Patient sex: M
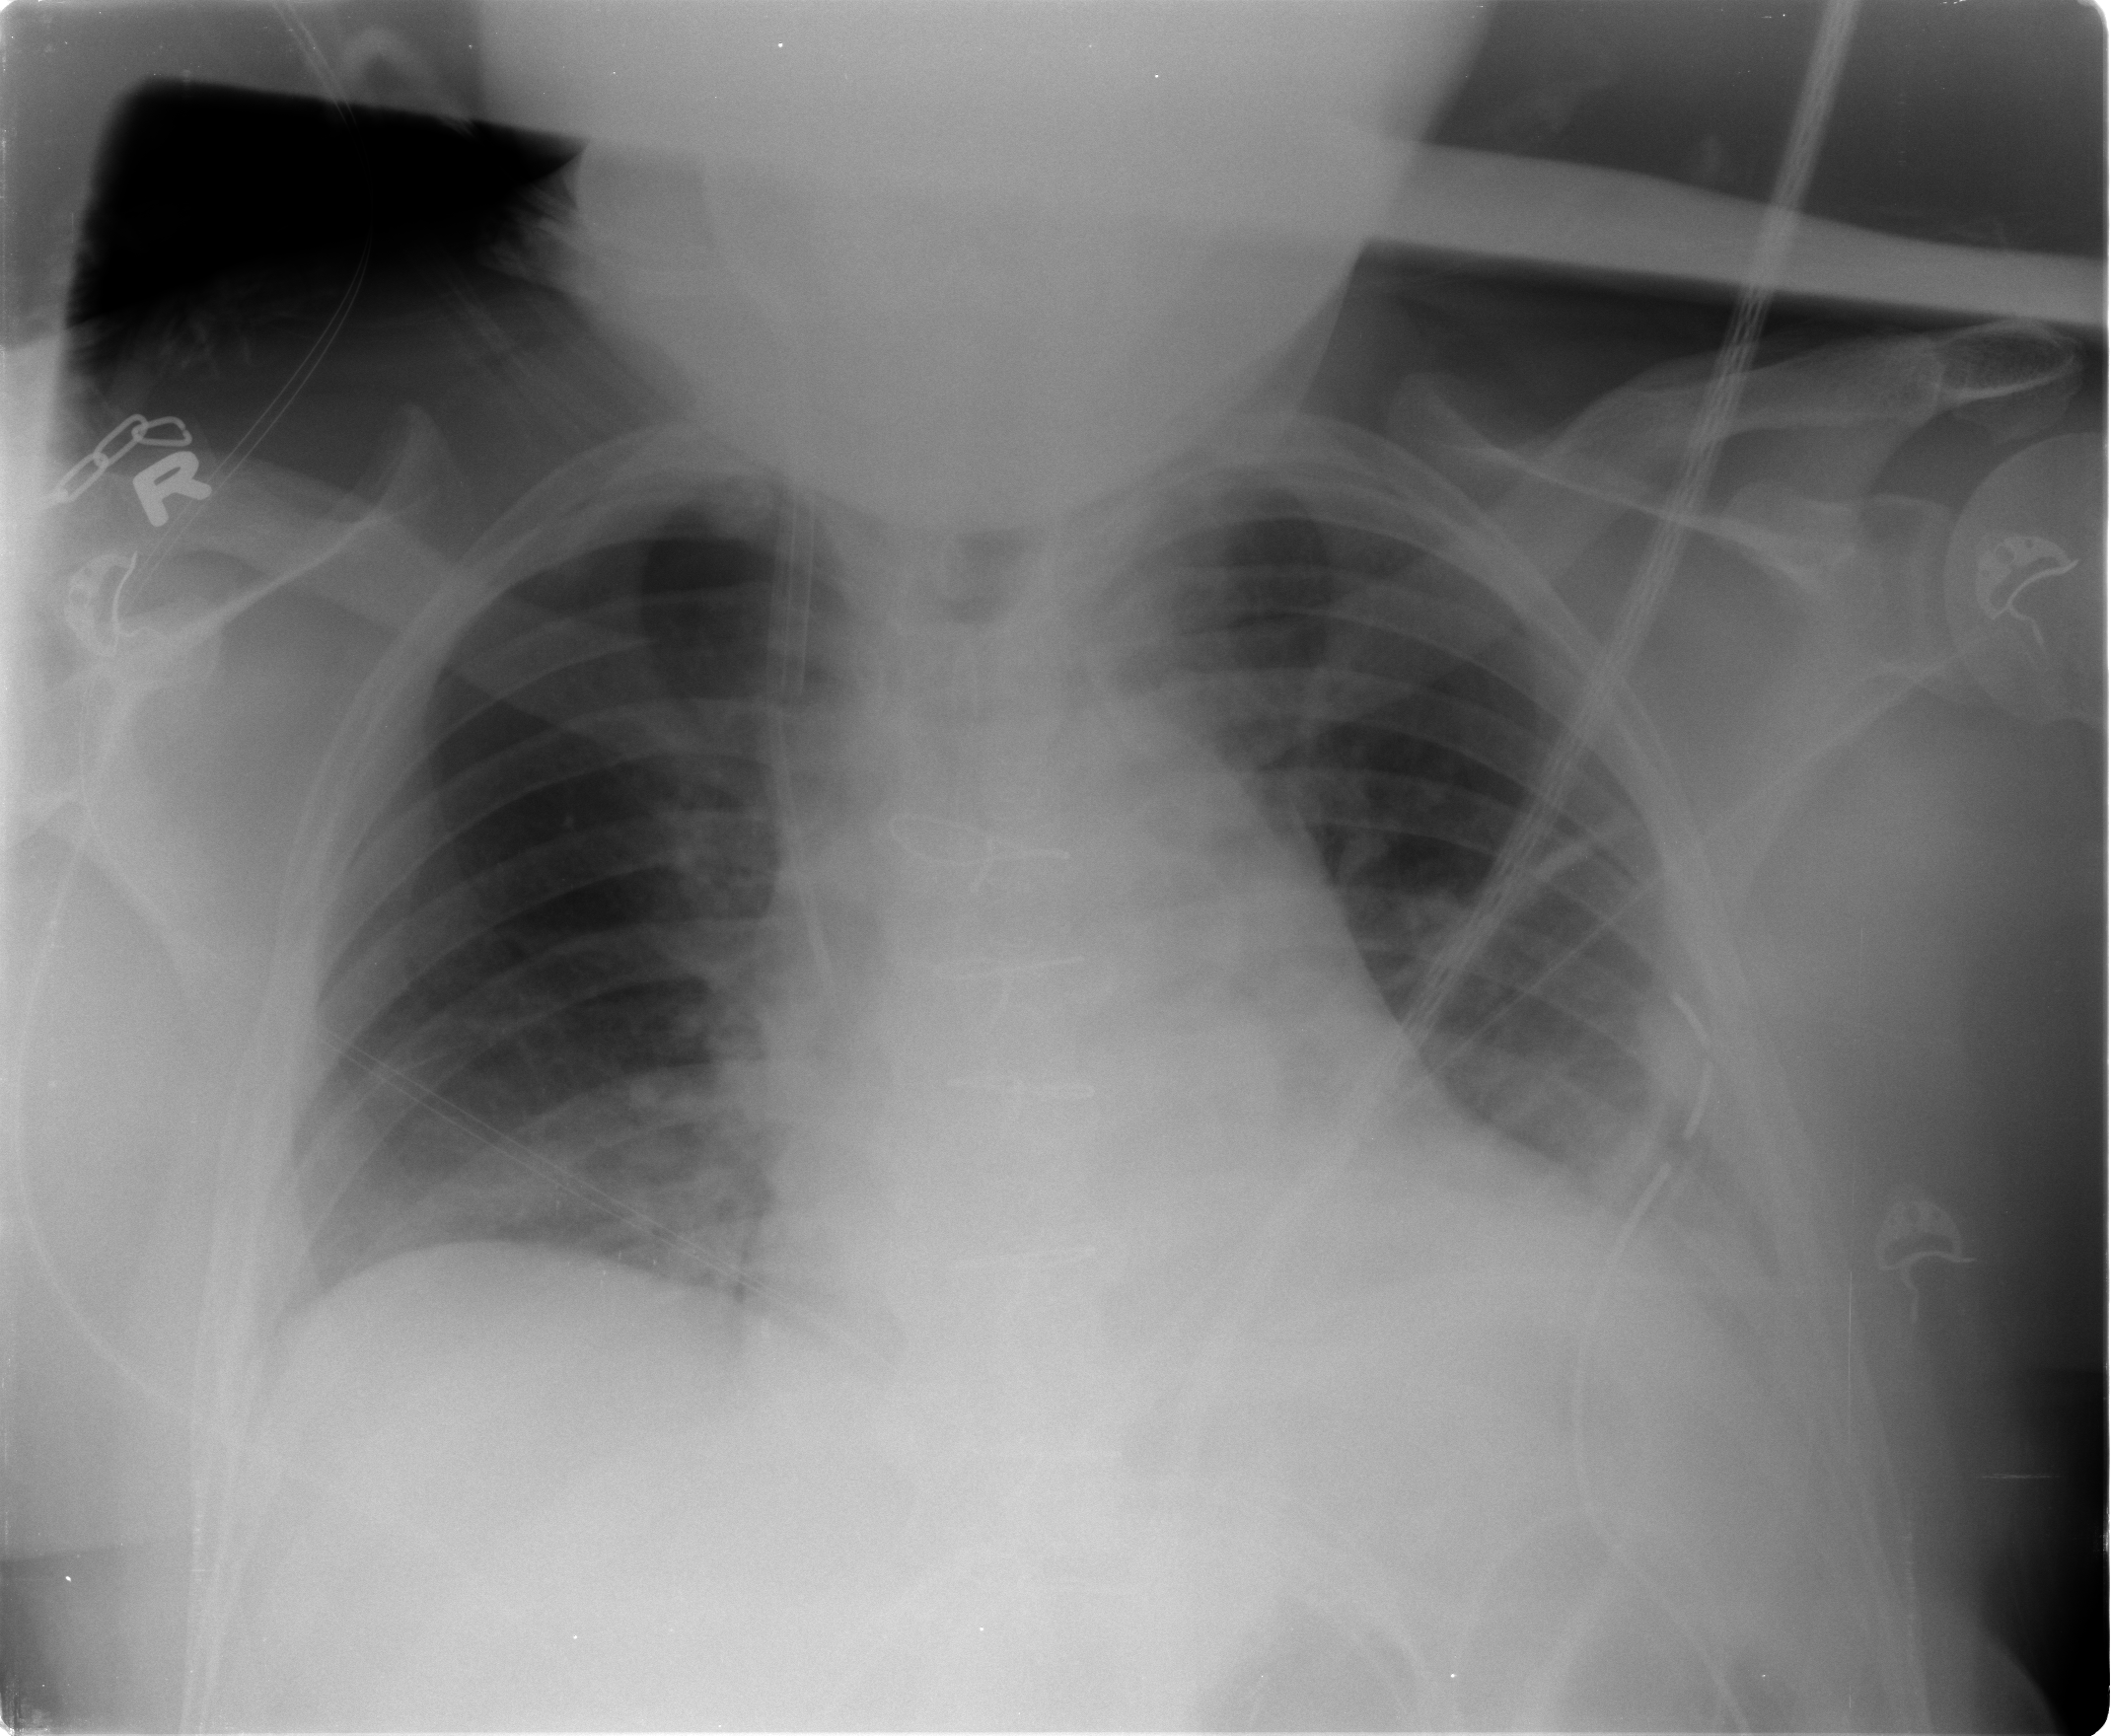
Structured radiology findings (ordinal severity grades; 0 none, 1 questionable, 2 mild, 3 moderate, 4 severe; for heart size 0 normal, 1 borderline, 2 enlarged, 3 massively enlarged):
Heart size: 2
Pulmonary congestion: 2
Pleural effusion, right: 0
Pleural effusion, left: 0
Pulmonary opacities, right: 0
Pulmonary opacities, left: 0
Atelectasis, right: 2
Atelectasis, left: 2